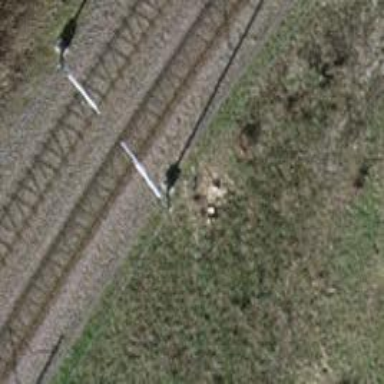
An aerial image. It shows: Railway milestone with catenary mast.